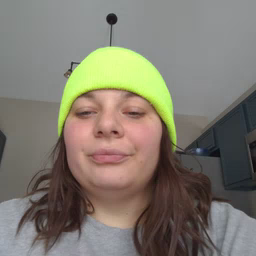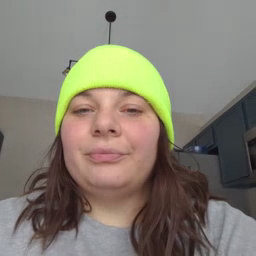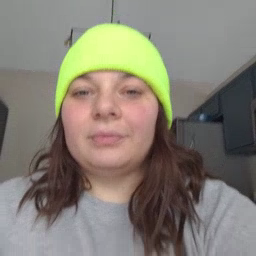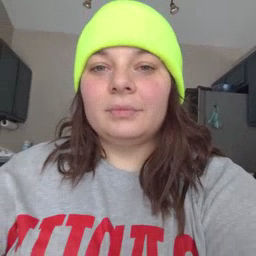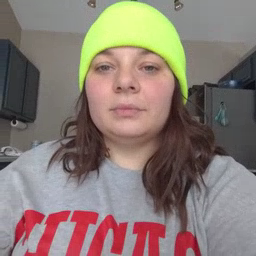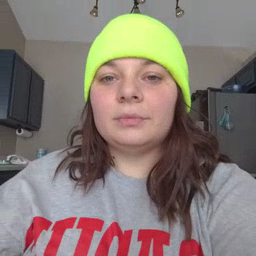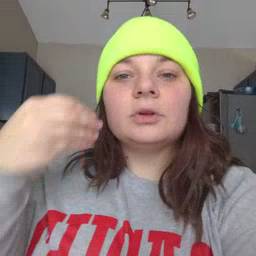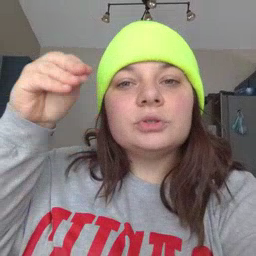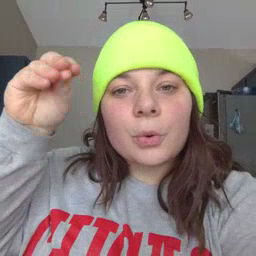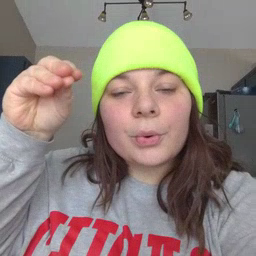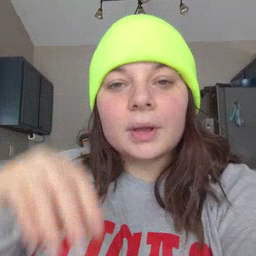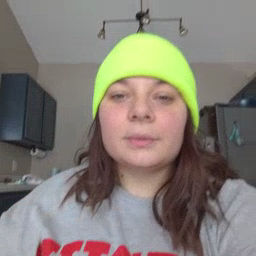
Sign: store